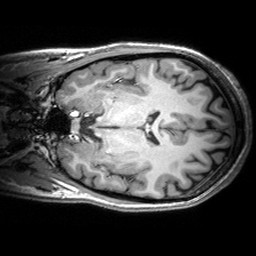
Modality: T1w
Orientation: coronal
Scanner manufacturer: siemens
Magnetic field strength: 3 T
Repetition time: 2.53 s
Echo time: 0.00299 s